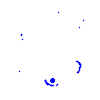
Particle: pion